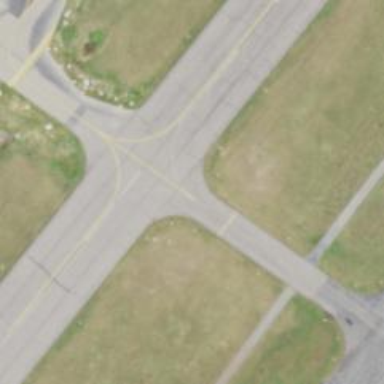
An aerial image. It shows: Image of taxiway at airport.